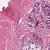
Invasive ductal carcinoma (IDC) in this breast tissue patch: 0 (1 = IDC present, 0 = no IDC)